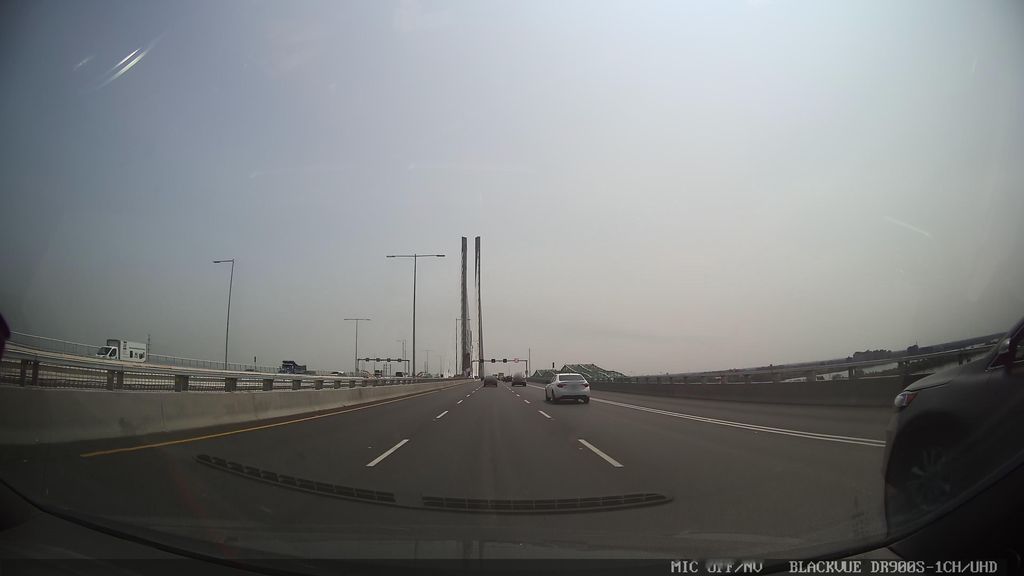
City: montreal